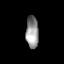
Tissue: prostate
Cell type: Fibroblasts
Senescence score: 0.6945
Nuclear area (px): 386
Mean DAPI intensity: 152.415